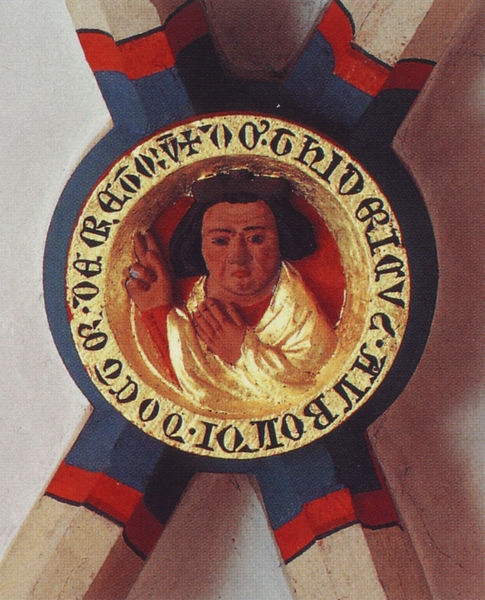
Titel: Severikirche in Erfurt
Standort: Erfurt (EU - D - Thüringen)
Schlagwörter: blau, hand, mann, umhang, weiß, ausschnitt, finger, frankreich, frau, geste, haar, holz, mund, nase, schwarz, stirn, zeichen, rot, augen, falten, stein, bild, hände, innenraum, kirche, figur, gewand, gold, decke, gotik, rund, schrift, russland, farbe, detail, inschrift, oberkörper, gewölbe, kreuz, scheibe, text, schlussstein, kreuzrippengewölbe, gestus, barett, jesus, griechisch, mittelalter, segen, segnen, heiliger, emblem, streben, pontius pilatus, segensgestus, kyrillisch, orthodox, segensgeste, schwören, topffrisur, ostkirche, segens, deckstein, ponsius pilatus